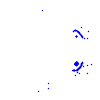
Particle: pion